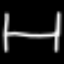
Label: bed